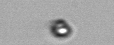
Label: nanoplankton_mix